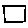
Label: square